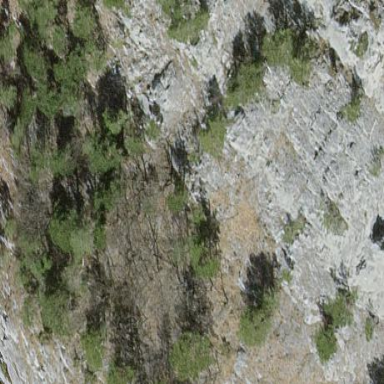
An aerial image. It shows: Area covered in scrub vegetation.